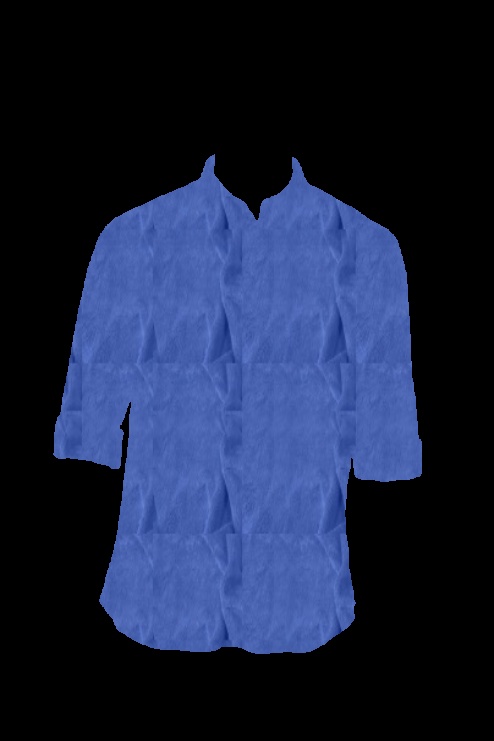
blue taupe button up tee